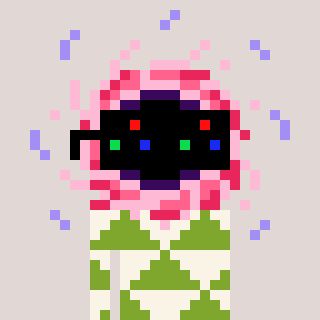
a pixel art character with square black sunglasses, a blackhole-shaped head and a slimegreen-colored body on a warm background